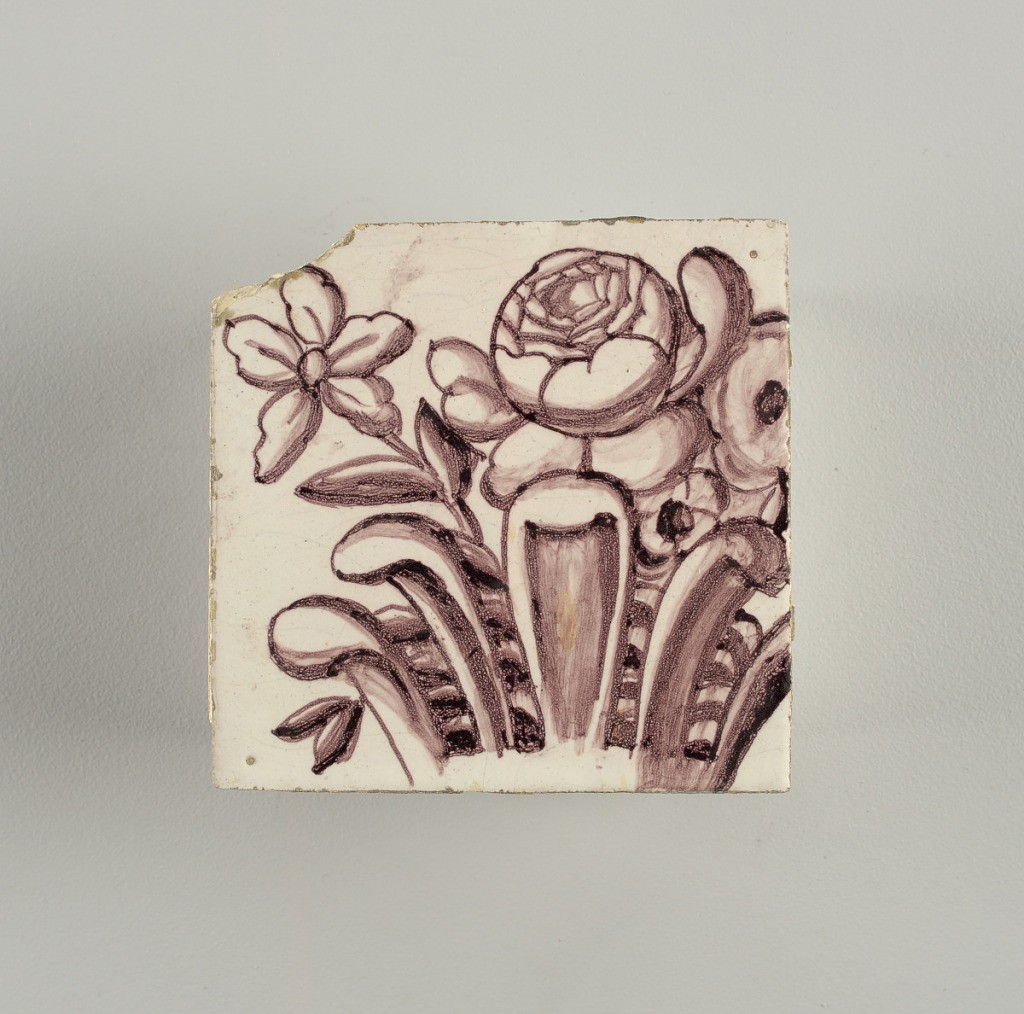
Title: Panel
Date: ca. 1725
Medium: Tin-glazed earthenware, underglaze manganese decoration
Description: Tile from upright rectangular panel of tiles; dark purple (manganese) on white ground showing arched framework; oval cartouche bearing double monogram (probably Lubert Adolf Torck), supported by pair of nude amors; pair of small amors holding crown above, borne by pair of female terms; surrounded by leafscrolls and foliations, with pair of flower-filled urns; top center, lunetted amor's head pendented with rosetted lattice cartouche.

To be used in Rozendaal Castel. Intended to be viewed inset into a wall- indicated by the inclusion of a trompe-l'oeil marbleized edge that surrounds three sides of the panel.